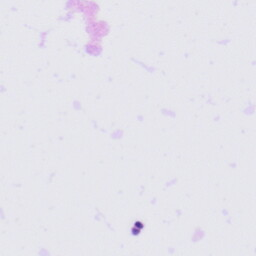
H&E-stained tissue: Tonsil